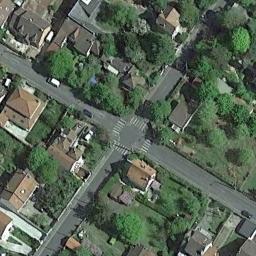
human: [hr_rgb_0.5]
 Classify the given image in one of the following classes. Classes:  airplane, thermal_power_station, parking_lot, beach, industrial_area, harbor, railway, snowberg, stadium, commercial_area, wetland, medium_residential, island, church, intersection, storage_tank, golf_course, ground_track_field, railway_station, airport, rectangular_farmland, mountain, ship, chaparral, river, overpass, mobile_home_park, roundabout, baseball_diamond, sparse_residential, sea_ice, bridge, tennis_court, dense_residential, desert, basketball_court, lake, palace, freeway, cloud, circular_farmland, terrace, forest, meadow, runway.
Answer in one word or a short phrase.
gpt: intersection